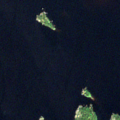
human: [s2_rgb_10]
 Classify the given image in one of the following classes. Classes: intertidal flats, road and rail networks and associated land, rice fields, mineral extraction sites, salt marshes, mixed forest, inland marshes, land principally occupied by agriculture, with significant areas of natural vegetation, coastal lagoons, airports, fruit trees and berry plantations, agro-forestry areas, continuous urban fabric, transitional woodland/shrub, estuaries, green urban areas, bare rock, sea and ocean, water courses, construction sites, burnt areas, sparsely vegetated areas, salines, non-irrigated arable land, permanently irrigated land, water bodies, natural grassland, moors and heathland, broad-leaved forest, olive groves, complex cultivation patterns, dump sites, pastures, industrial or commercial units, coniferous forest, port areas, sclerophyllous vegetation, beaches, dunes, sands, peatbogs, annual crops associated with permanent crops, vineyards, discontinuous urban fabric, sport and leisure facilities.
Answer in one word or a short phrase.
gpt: coniferous forest, water bodies